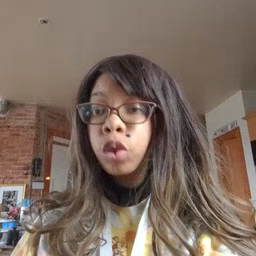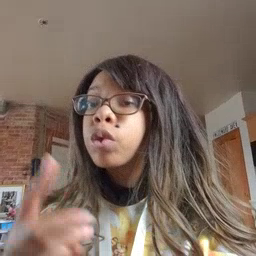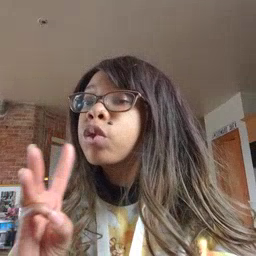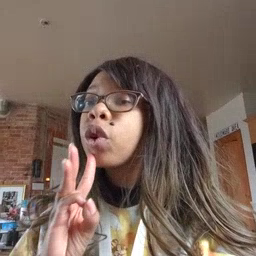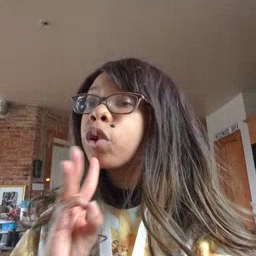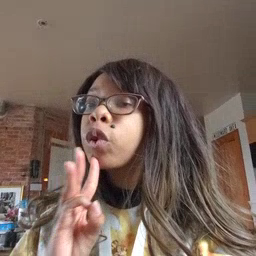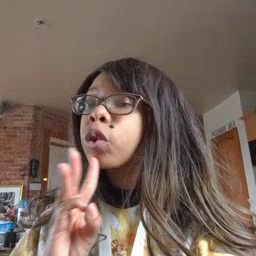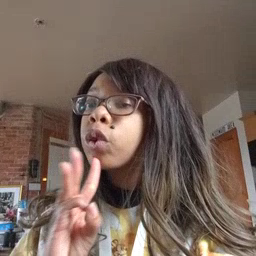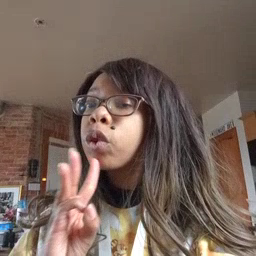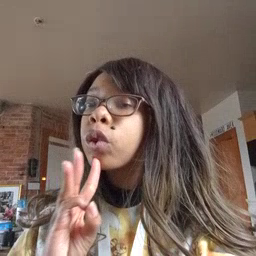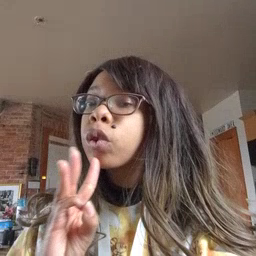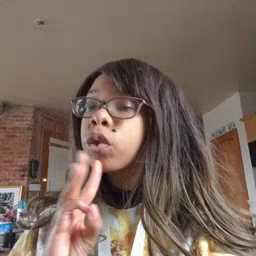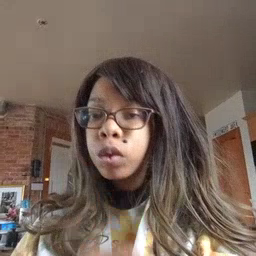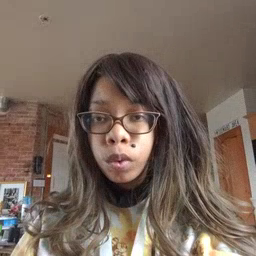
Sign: water